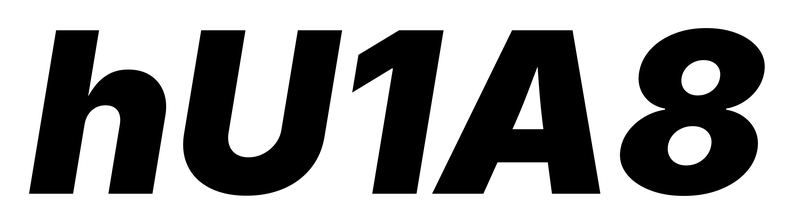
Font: Inter-Italic_Black_Italic